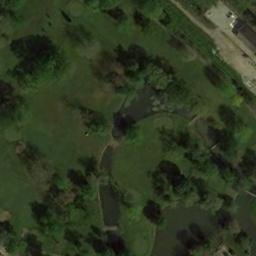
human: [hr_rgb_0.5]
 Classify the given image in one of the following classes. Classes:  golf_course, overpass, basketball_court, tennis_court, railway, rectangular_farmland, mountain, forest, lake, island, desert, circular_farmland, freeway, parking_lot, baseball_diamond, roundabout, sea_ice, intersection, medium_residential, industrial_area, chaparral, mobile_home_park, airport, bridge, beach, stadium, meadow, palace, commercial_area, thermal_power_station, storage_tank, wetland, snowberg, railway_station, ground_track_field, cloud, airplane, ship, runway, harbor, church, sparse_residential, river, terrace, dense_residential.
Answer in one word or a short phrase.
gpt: meadow